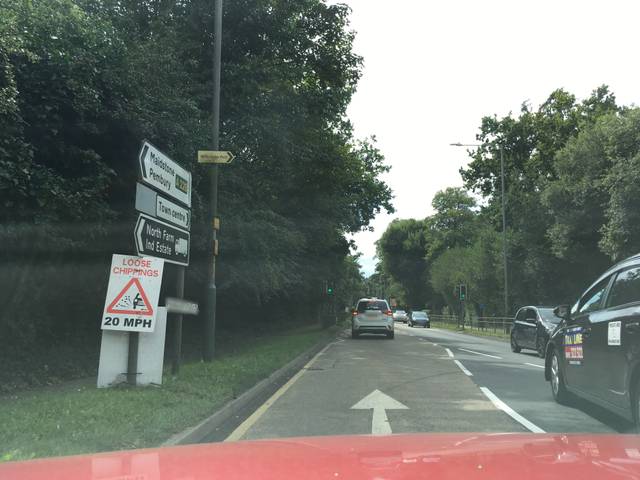
Region: United Kingdom
Coordinates: 51.136, 0.2856